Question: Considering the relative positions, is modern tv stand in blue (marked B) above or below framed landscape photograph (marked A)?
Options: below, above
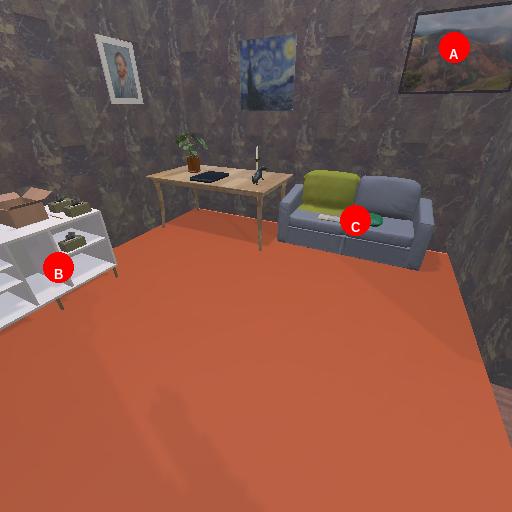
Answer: below